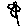
Label: flower